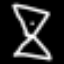
Label: hourglass